Question: I am using react and redux in my project i already integrated complete backend in spring boot
and by following this tutorial i am trying to integrate frontend in react <URL>
This is my frontend
'''
export class RecurringSubscription extends Component {
static propTypes = {
client: PropTypes.object.isRequired,
actions: PropTypes.object.isRequired,
};
render() {
const stripePromise = loadStripe('pk_test_123');
const CARD_ELEMENT_OPTIONS = {
style: {
base: {
color: '#32325d',
fontFamily: '"Helvetica Neue", Helvetica, sans-serif',
fontSmoothing: 'antialiased',
fontSize: '16px',
'::placeholder': {
color: '#aab7c4',
},
},
invalid: {
color: '#fa755a',
iconColor: '#fa755a',
},
},
};
return (
<div className="client-recurring-subscription">
<main>
<section className="section" style={{ paddingTop: 20 }}>
<div className="container-fluid">
<div className="row justify-content-center">
<div className="col-12">
<div className="card card-info">
<div className="card-header">
<h3 className="card-title"> Payment</h3>
</div>
<div className="card-body">
<div className="row">
<div className="col-lg-6 col-md-8 col-12 my-auto mx-auto">
<Elements stripe={stripePromise}>
<MyCheckoutForm stripe={stripePromise} projectId={projectId} userId={userId} />
</Elements>
</div>
</div>
</div>
</div>
</div>
</div>
</div>
</section>
</main>
</div>
);
}
}
function mapStateToProps(state) {
return {
client: state.client,
};
}
function mapDispatchToProps(dispatch) {
return {
actions: bindActionCreators({ ...actions }, dispatch),
};
}
export default connect(mapStateToProps, mapDispatchToProps)(RecurringSubscription);
'''
This is MyCheckoutForm Component
'''
class CheckoutForm {
handleSubmit = async () => {
const { stripe, elements,projectId,userId } = this.props;
console.log(stripe);
console.log(elements);
console.log(projectId); //udefined
console.log(userId); // unndefied
if (!stripe || !elements) {
// Stripe.js has not loaded yet. Make sure to disable
// form submission until Stripe.js has loaded.
return;
}
// Get a reference to a mounted CardElement. Elements knows how
// to find your CardElement because there can only ever be one of
// each type of element.
const cardElement = elements.getElement(CardElement);
const { error, paymentMethod } = await stripe.createPaymentMethod({
type: 'card',
card: cardElement,
});
if (error) {
console.log('[error]', error);
} else {
console.log('[PaymentMethod]', paymentMethod);
}
};
render() {
const { stripe } = this.props;
console.log(stripe);
return (
<div>
<CardElement />
<br />
<button
className="btn-sm btn"
type="submit"
disabled={!stripe}
onClick={() => this.handleSubmit()}
>
Pay
</button>
</div>
);
}
}
export default function InjectedCheckoutForm = () => {
return (
<ElementsConsumer>
{({ elements, stripe }) => <CheckoutForm elements={elements} stripe={stripe} />}
</ElementsConsumer>
);
};
'''
Now my issue
1- What is the role of InjectedCheckoutForm?
2- And How should i complete this integration ?
Whenever i click pay button element prop is undefined!!
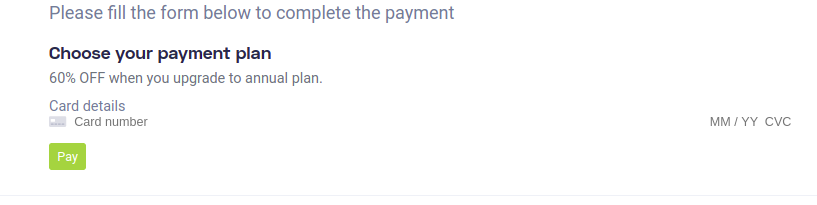
Answer: The injected form is a way to separate the concern of bringing in the '<ElementsConsumer>' to provide 'stripe' and 'elements' to render your component.
In your case, you're exporting your 'CheckoutForm' (rather than the 'InjectedCheckoutForm') so your 'RecurringSubscription' component is loading 'CheckoutForm' without elements quite explicitly. It would be expected then that 'elements' prop is undefined.
You should change your 'CheckoutForm' file to instead 'export default InjectedCheckoutForm;' at the end and see if that resolve your issue.